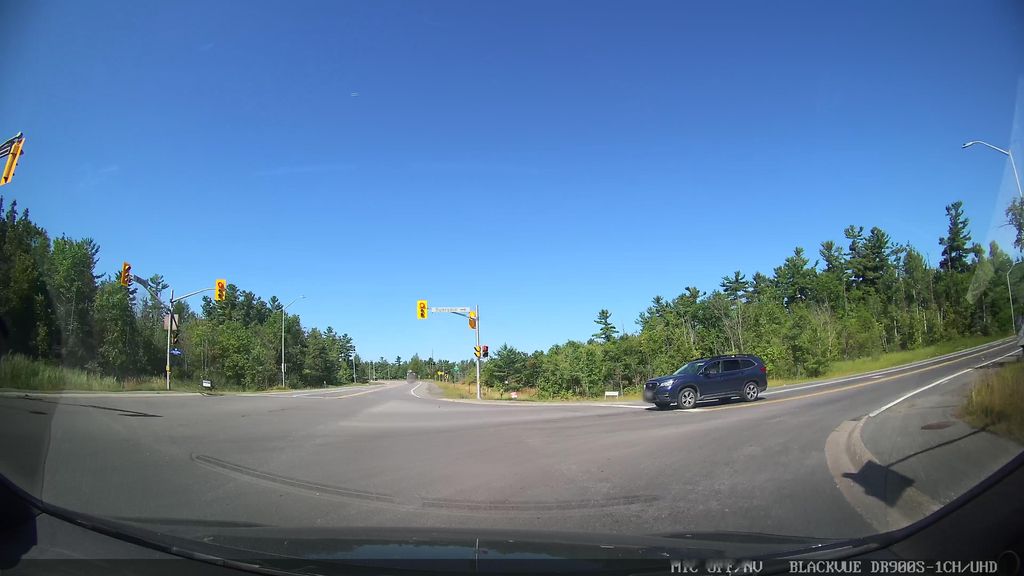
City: ottawa-gatineau